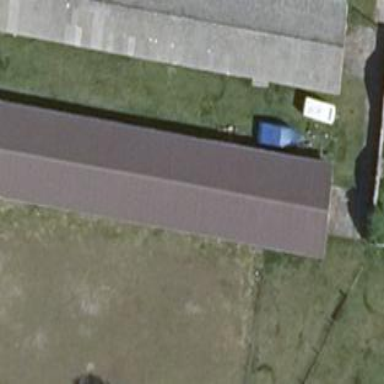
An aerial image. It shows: Gabled roof farm auxiliary building with the roof oriented along its length.